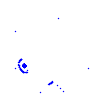
Particle: pion